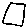
Label: square